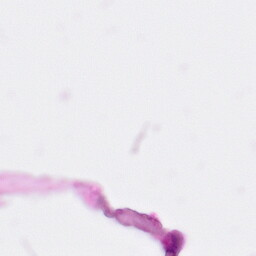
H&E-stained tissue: Pancreatic